Question: ## How to identify connectivity status of a specific NetworkInterface ?
'''
NetworkInterface[] nets = NetworkInterface.GetAllNetworkInterfaces();
foreach (var n in nets)
{
// TODO: determine connectivity status of each network interface
// ( mainly interested in IPv4 connectivity )
}
'''
- <URL>
## i.e. extracting per interface status as Internet, Local, Limited or None

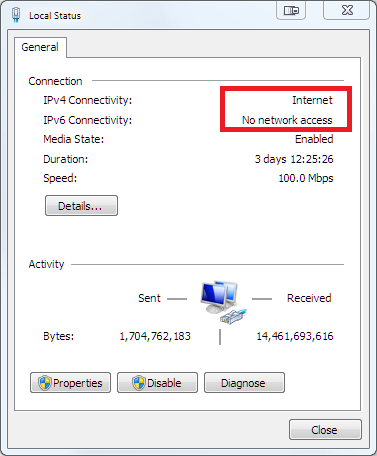
Answer: I think the Microsoft dialog you show above is using information gained by coding against the Network Location Awareness API.
<URL>